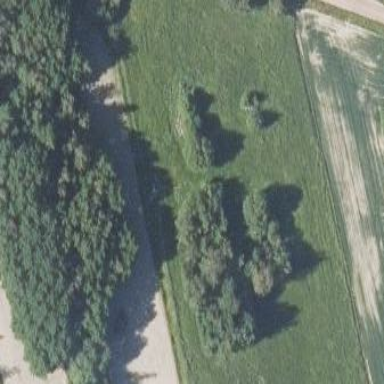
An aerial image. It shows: Beautiful woodland area.